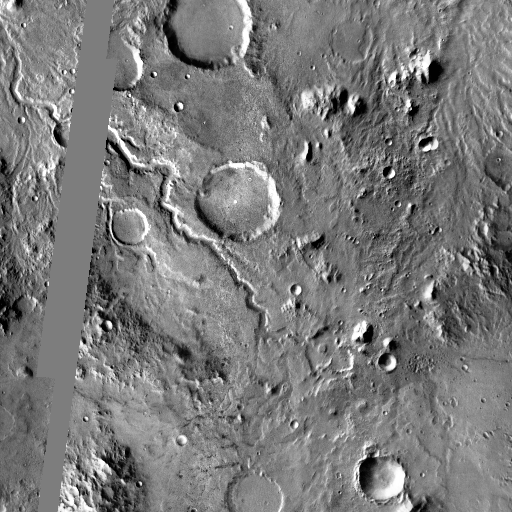
Crater classes present: Background, Other